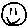
Label: smiley face